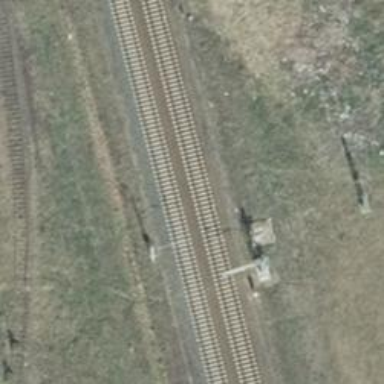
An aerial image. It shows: Milestone along the railway with catenary mast.